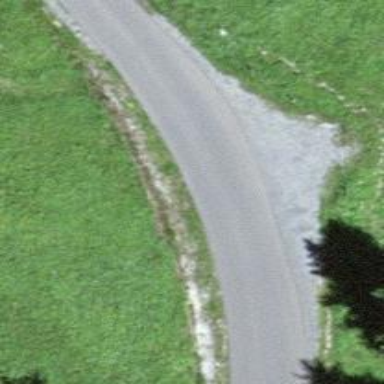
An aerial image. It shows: Passing place on the road.